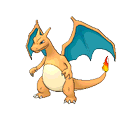
Pok\u00e9mon: charizard